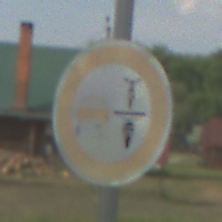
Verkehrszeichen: VerbotUeberholenEinspurigeFahrzeuge
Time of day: MorningAfternoon
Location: Outdoor (Nature)
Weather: PartlyCloudy
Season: NotSpecified
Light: Natural